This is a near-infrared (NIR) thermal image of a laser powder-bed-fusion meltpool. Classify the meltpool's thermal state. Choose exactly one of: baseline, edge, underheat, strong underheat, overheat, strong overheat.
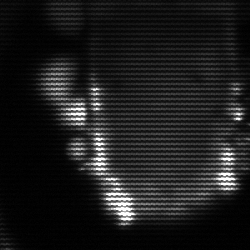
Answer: baseline